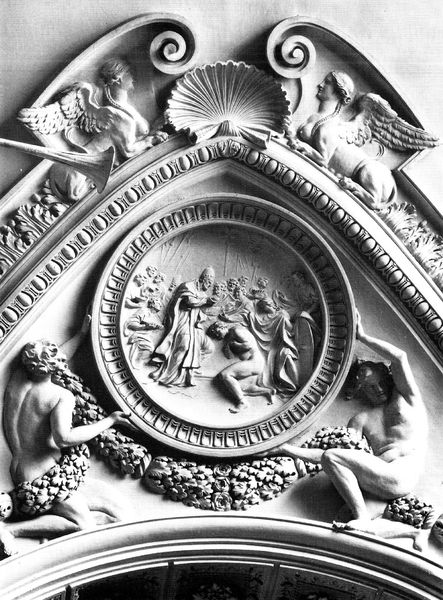
Titel: Scala Regia, Treppe zwischen Petersdom und Vatikan
Künstler: Giovanni Lorenzo Bernini
Standort: Rom, S. Pietro (EU - I - Latium)
Schlagwörter: flügel, fuß, haut, mann, nackter, schatten, menschen, ornament, arm, stein, girlande, kreis, rund, engel, bein, bogen, papst, dekor, voluten, spitzbogen, muskel, blattwerk, muschel, posaune, swings, löwenmensch, muskel7